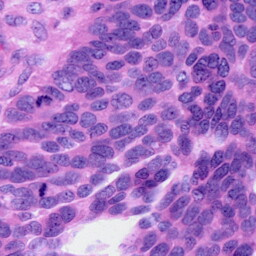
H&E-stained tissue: Ovarian